Question: I have a graph ( adjacency_list (listS, vecS, bidirectionalS, VertexVal) ) in which I need to delete 100,000+ nodes. Each node also contains a structure of 2 64-bit integers and another 64-bit integer. The guid check that happens in the code below is checking 1st integer in the structure.
On my laptop ( i7 2.7GHz, 16GB RAM ) it takes about 88 seconds according to VTune.
Following is how I delete the nodes:
'''
vertex_iterator vi,vi_end;
boost::tie(vi, vi_end) = boost::vertices(m_graph);
while (vi!=vi_end) {
if (m_graph[*vi].guid.part1 == 0) {
boost::remove_vertex(*vi,m_graph);
boost::tie(vi, vi_end) = boost::vertices(m_graph);
} else
++vi;
}
'''
Vtune shows that the boost::remove_vertex() call takes 88.145 seconds. Is there a more efficient way to delete these vertices?

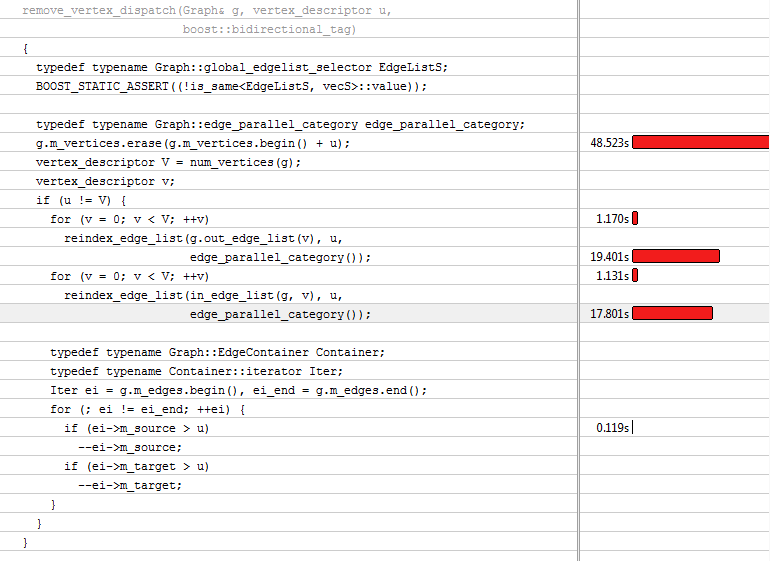
Answer: I was able to successfully serialize the graph using Boost serialization routines into a string, parse the string and remove the nodes I didn't need and de-serialize the modified string. For 200,000 total nodes in graph and 100,000 that needs to be deleted I was able to successfully finish the operation in less than 2 seconds.
For my particular use-case each vertex has 3 64bit integers. When it needs to be deleted, I mark 2 of those integers as 0s. A valid vertex would never have a 0. When the point comes to clean up the graph - to delete the "deleted" vertices, I follow the above logic.
In the code below removeDeletedNodes() does the string parsing and removing the vertices and mapping the edge numbers.